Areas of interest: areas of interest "Tennis Court"
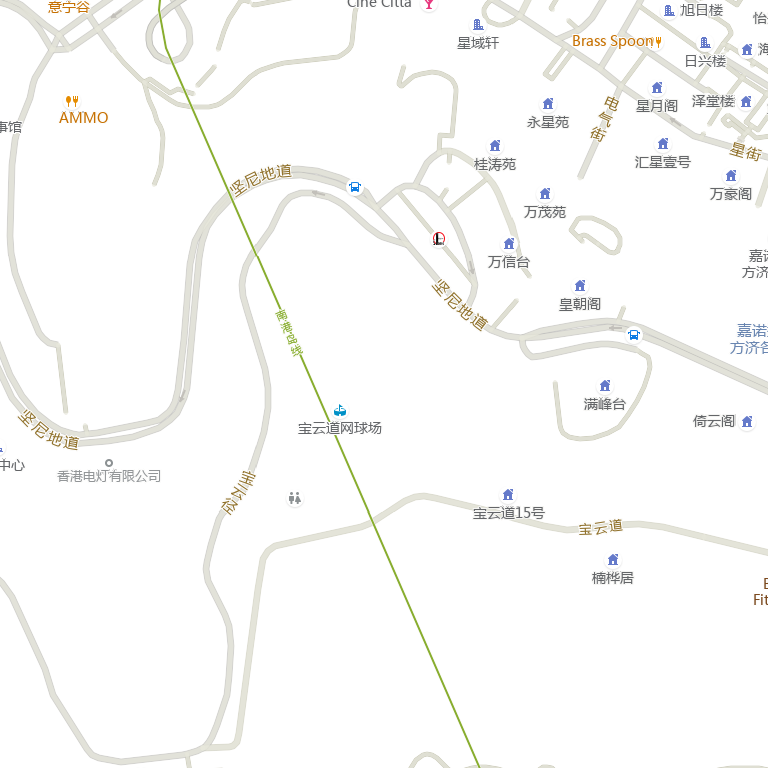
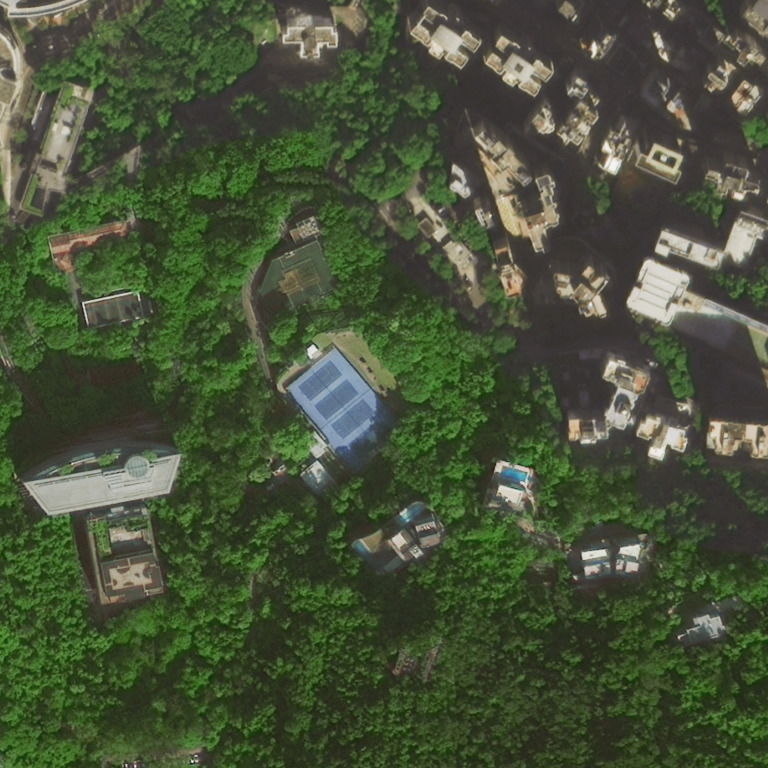